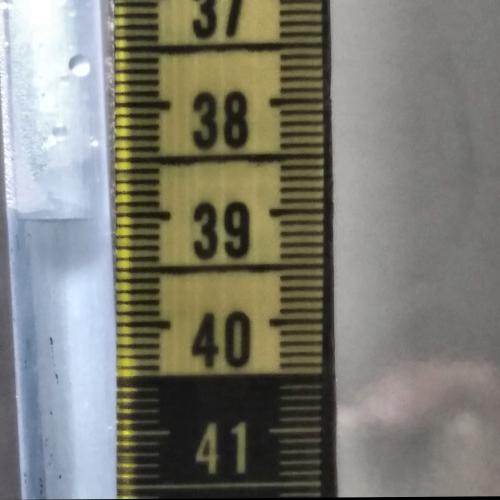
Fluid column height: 39.0 cm